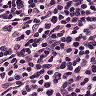
Metastatic tissue present: no